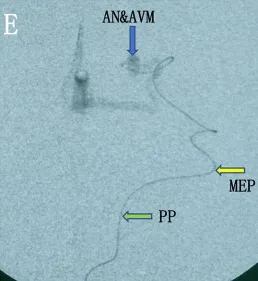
(C,D) Preoperative digital subtracted angiography (DSA) revealed a distal AChoA aneurysm associated with an intraventricular arteriovenous malformation (AVM) with deep venous drainage via an enlarged internal cerebral vein and the great cerebral vein of Galen into the straight sinus, visualized in the early DSA.
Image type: radiology (ct)